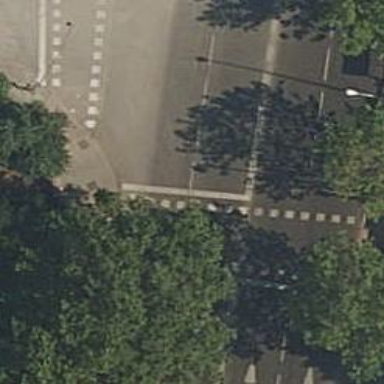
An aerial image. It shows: Road with traffic signals for signaling.